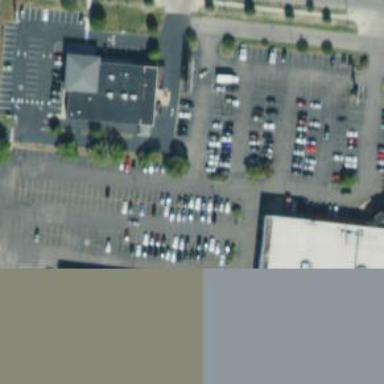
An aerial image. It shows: Retail building.